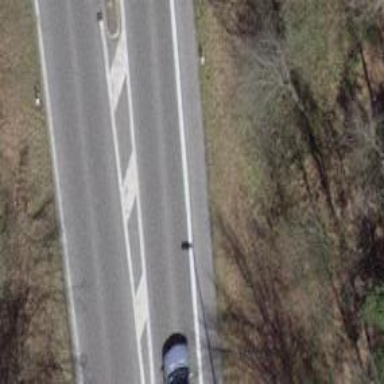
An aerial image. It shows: Primary road with asphalt surface.